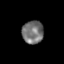
Tissue: lung
Cell type: Myeloid cells
Senescence score: 0.2344
Nuclear area (px): 481
Mean DAPI intensity: 115.422